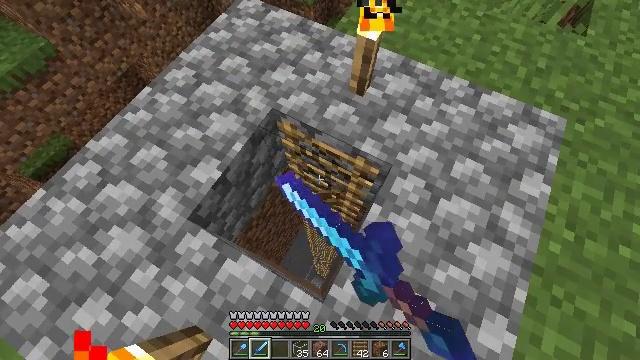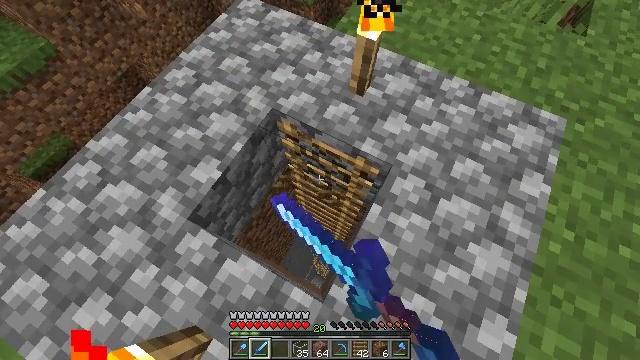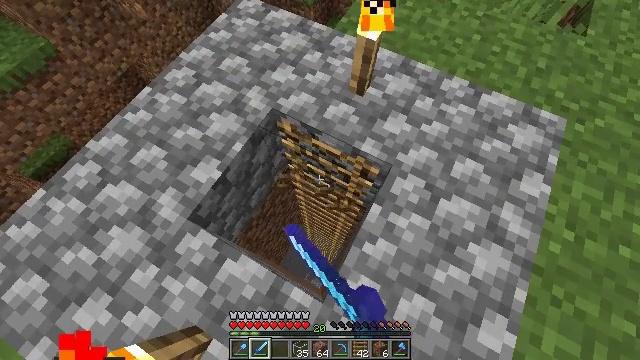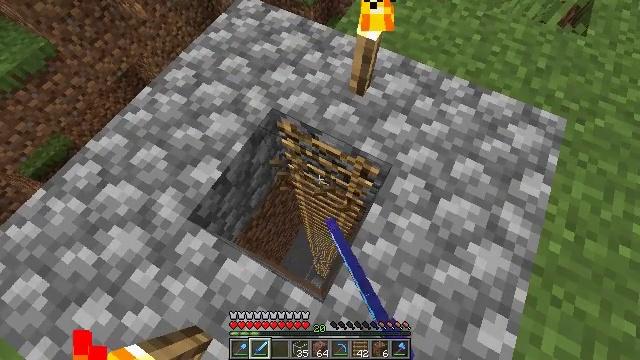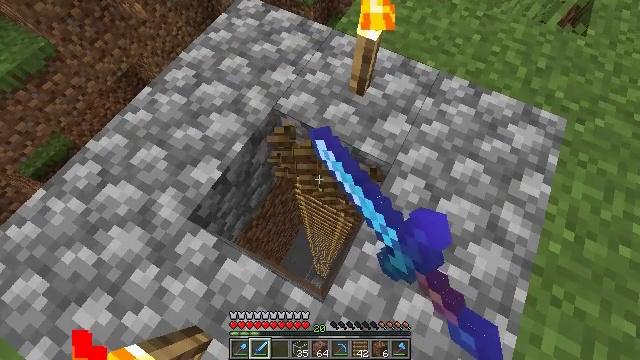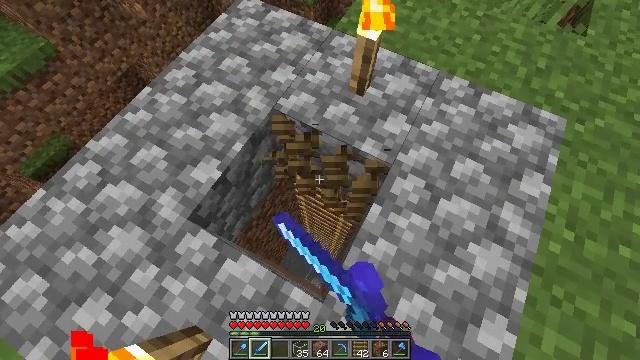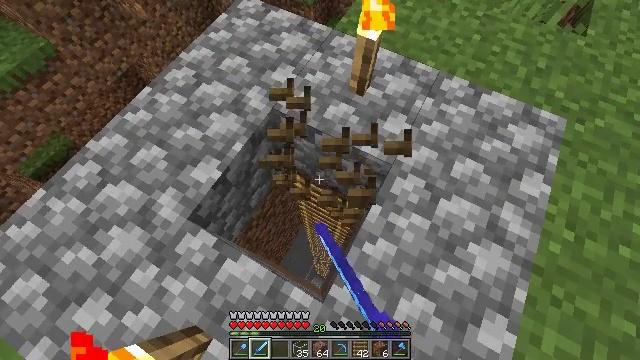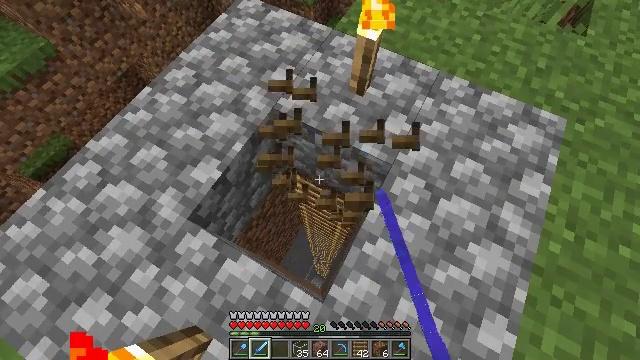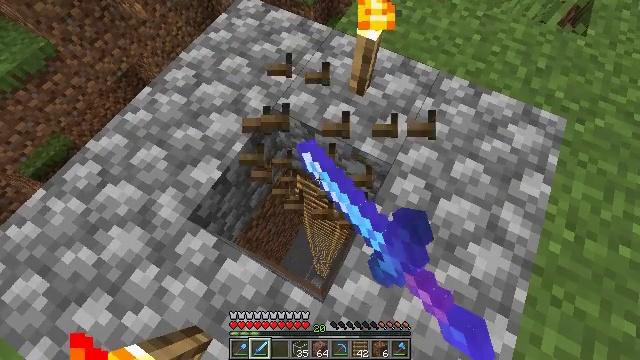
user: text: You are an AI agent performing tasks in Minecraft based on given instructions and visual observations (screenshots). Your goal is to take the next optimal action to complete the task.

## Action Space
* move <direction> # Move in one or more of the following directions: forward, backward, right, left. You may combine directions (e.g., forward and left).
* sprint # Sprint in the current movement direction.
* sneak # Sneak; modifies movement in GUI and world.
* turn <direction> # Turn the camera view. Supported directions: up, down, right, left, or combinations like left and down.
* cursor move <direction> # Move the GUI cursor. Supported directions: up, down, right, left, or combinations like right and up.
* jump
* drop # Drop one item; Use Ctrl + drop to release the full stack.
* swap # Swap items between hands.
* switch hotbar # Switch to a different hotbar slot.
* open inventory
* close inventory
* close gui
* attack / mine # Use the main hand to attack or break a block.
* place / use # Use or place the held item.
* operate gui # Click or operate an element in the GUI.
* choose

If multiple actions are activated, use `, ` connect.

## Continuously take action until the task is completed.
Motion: motion action
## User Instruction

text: Break the ladder to collect it.
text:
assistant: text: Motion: attack / mine
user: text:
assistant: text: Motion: attack / mine
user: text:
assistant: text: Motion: attack / mine
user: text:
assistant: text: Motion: attack / mine
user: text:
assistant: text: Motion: attack / mine
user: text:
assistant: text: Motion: attack / mine
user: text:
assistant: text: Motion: attack / mine
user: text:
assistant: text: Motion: attack / mine
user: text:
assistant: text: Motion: no_op